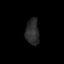
Tissue: prostate
Cell type: NK cells
Senescence score: 0.3175
Nuclear area (px): 336
Mean DAPI intensity: 43.673